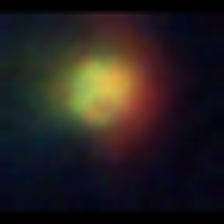
Taxon: NanoPlankton
Group: Other